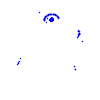
Particle: electron